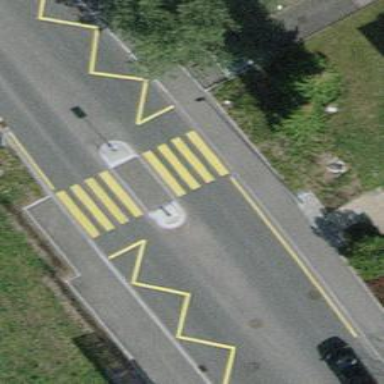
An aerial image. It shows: Marked footway with asphalt surface. The crossing includes pedestrian island.